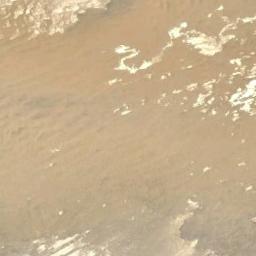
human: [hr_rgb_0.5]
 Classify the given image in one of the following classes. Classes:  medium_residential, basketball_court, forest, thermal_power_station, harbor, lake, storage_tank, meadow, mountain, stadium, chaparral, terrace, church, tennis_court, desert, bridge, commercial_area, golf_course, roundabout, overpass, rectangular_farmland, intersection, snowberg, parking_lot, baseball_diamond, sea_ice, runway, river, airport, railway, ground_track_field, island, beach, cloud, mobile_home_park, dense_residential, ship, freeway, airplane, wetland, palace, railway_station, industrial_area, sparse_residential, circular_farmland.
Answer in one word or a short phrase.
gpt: desert